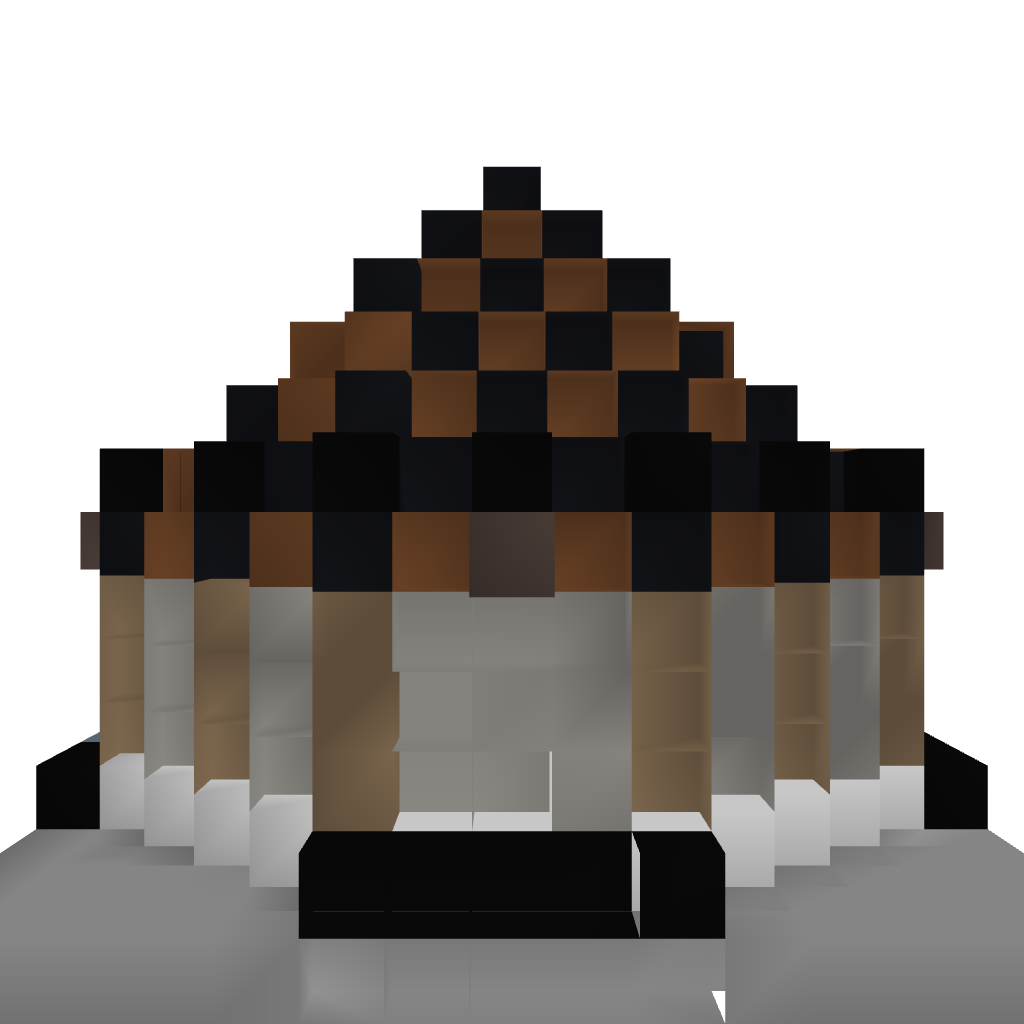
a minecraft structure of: Pony go round!